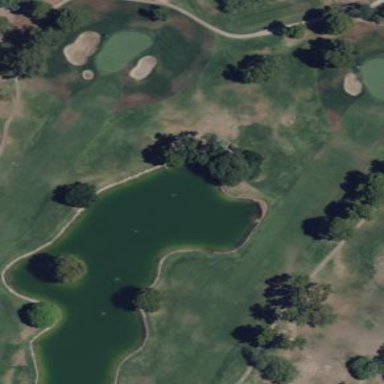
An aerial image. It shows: Grassy area designated as golf fairway.